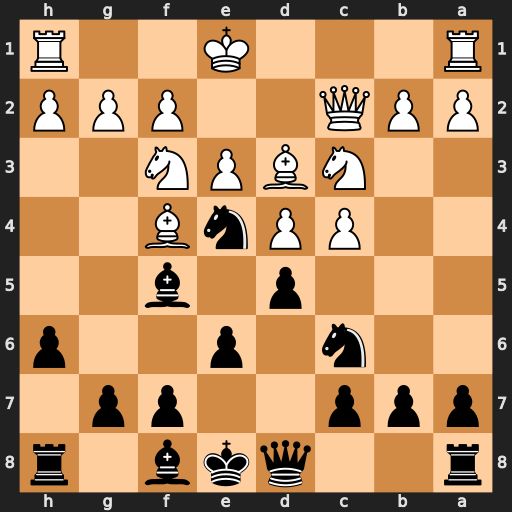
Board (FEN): r2qkb1r/ppp2pp1/2n1p2p/3p1b2/2PPnB2/2NBPN2/PPQ2PPP/R3K2R
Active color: b
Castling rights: KQkq
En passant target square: -
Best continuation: Nb4 Qa4+ b5 Nxb5 Nxd3+